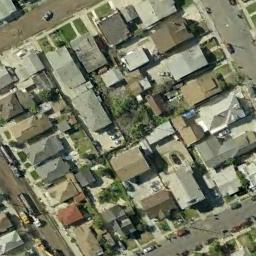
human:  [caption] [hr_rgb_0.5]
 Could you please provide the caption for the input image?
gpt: There are many roads and neatly arranged houses and trees and few cars in densely populated areas .

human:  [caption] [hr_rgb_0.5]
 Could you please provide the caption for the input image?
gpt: A dense residential area with lots of houses arranged neatly is surrounded by some roads .

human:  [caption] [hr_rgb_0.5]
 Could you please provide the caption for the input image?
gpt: There is a winding road to the left of the residential area .

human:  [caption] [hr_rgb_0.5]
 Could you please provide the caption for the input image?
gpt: The dense residential is next to the road with some cars .

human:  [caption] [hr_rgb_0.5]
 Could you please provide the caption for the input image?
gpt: There are buildings of different colors on a dense residential area .